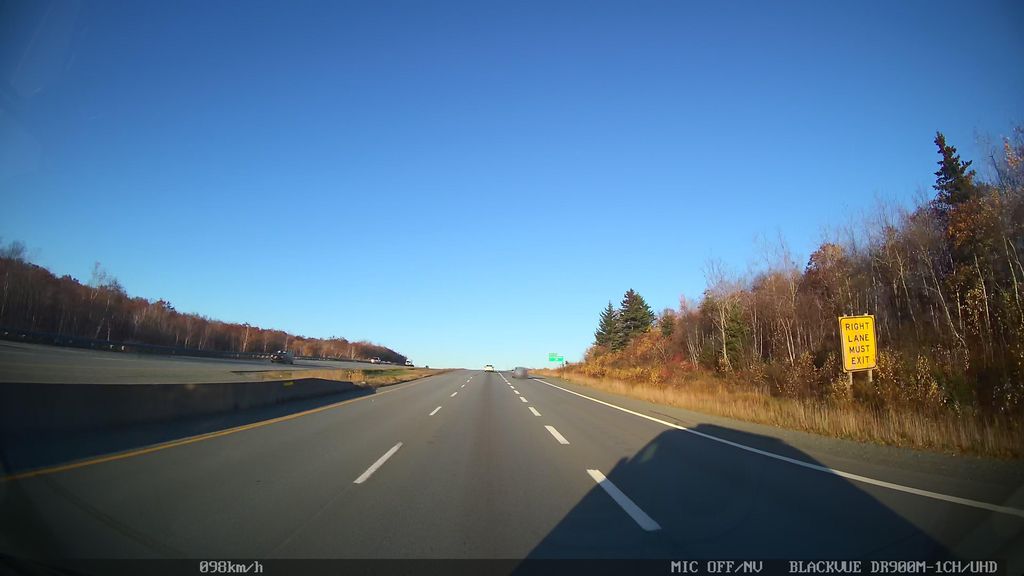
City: halifax